Interaction volume radius: 5 \u00c5
Interaction volume height: 20 \u00c5
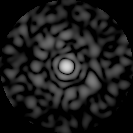
Disorder parameter: 0.844